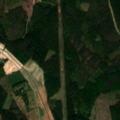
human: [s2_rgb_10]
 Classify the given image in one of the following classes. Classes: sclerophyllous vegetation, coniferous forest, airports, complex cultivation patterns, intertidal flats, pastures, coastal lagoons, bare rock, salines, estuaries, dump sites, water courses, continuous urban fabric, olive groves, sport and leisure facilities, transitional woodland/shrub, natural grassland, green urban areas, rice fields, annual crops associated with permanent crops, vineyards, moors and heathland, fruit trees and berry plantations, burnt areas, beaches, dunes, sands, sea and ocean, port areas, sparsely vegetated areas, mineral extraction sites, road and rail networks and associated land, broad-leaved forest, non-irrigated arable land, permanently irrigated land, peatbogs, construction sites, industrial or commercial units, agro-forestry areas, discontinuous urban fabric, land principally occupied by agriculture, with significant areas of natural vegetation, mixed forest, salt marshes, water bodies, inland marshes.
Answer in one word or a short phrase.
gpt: non-irrigated arable land, coniferous forest, mixed forest, transitional woodland/shrub